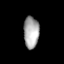
Tissue: lung
Cell type: Fibroblasts
Senescence score: 0.5772
Nuclear area (px): 475
Mean DAPI intensity: 169.636